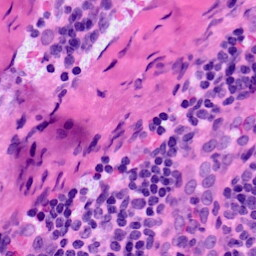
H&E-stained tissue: LymphNode